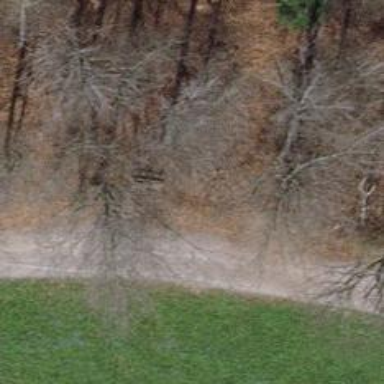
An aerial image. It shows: Brown bench.